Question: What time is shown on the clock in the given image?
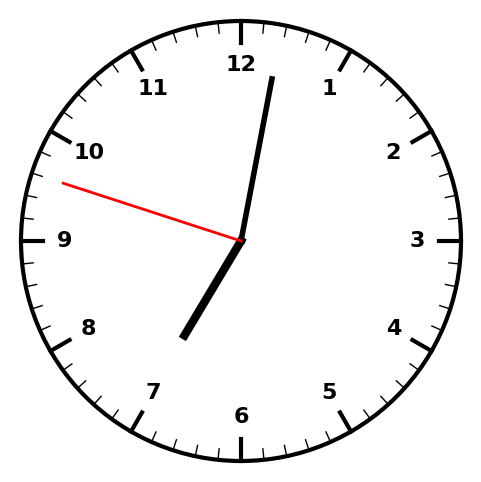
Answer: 07:01:48